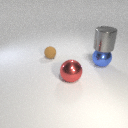
small brown rubber sphere to the left of large blue metal sphere